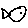
Label: fish